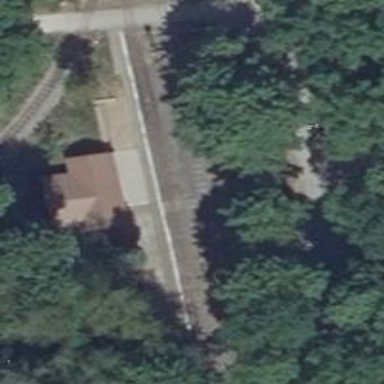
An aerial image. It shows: Railway stop with public transport stop position.